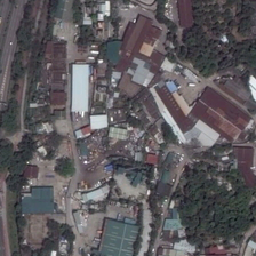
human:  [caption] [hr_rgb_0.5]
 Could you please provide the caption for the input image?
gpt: this industrial area is rather messy blended with trees .

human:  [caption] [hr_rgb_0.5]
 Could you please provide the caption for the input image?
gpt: The red workshop in the forest is near the highway.

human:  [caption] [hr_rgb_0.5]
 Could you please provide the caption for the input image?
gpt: The red workshop distributed in the forest is near freeway.

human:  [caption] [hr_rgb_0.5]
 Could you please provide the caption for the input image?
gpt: Many industrial buildings are close to many scattered green trees.

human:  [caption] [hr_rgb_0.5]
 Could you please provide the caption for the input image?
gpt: Many industrial buildings are beside many scattered green trees.